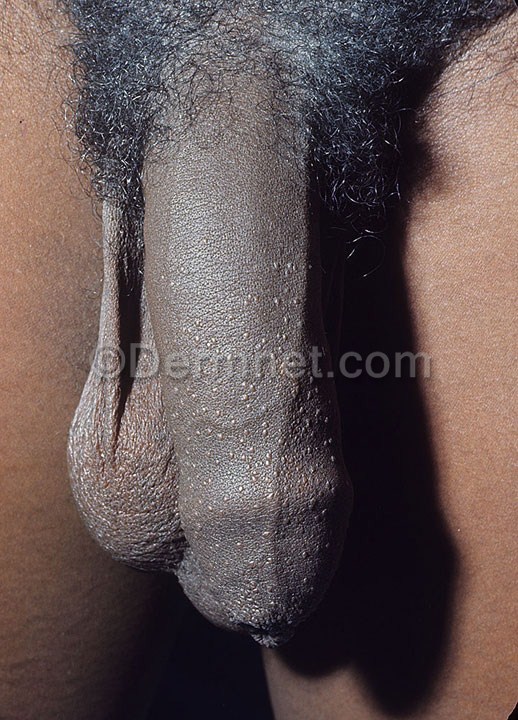
Disease: Psoriasis pictures Lichen Planus and related diseases